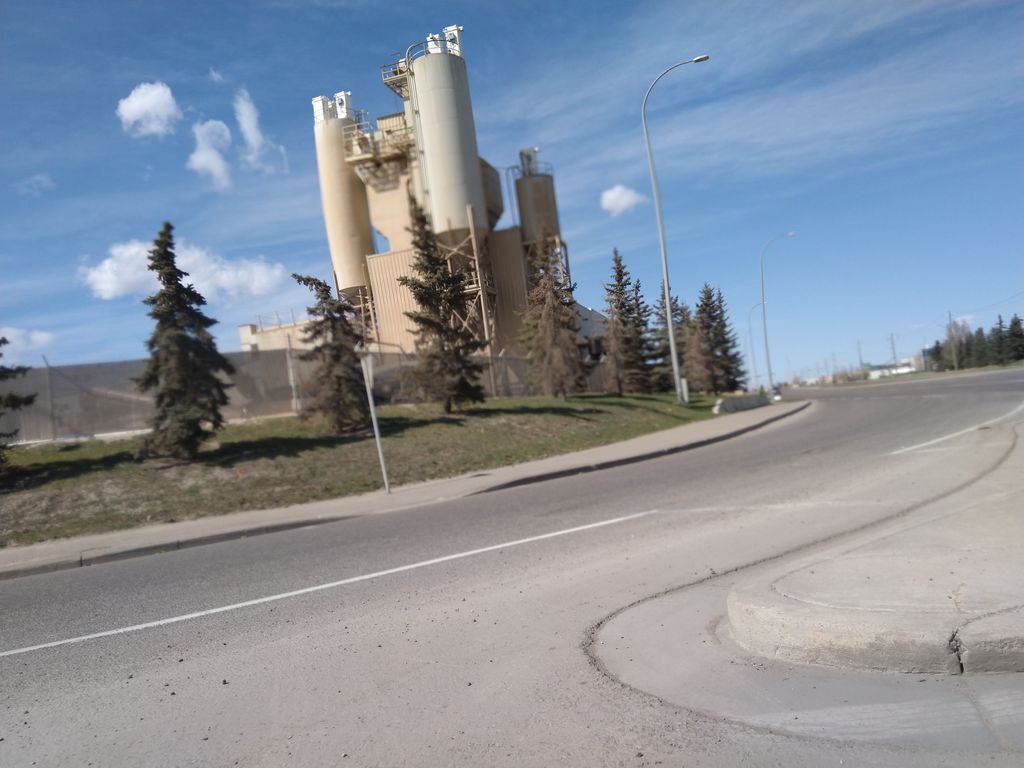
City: calgary